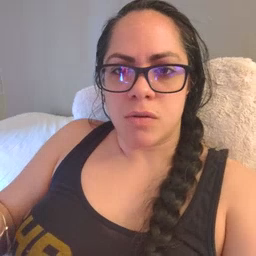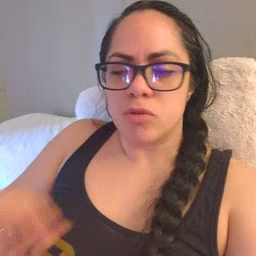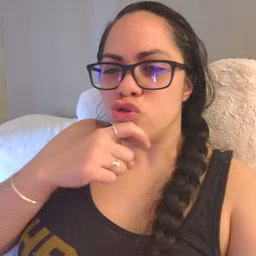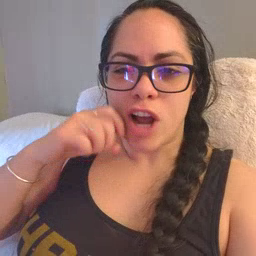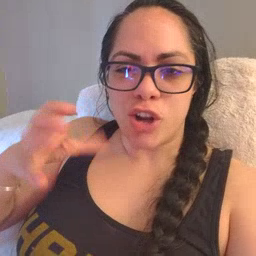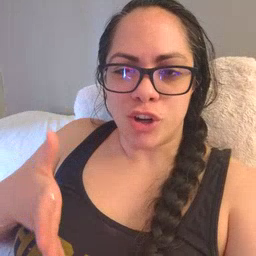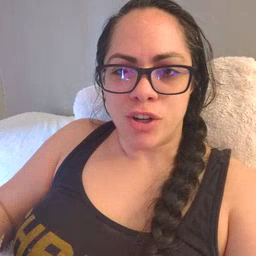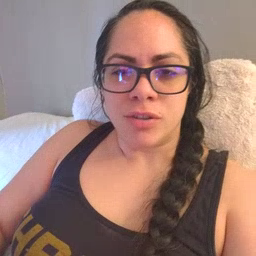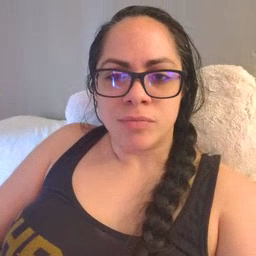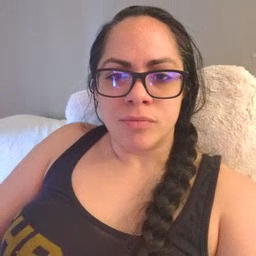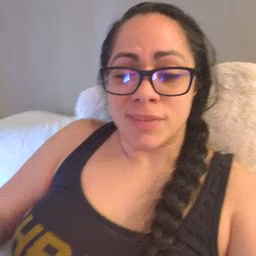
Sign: dryer